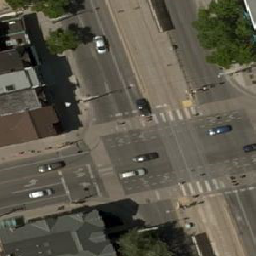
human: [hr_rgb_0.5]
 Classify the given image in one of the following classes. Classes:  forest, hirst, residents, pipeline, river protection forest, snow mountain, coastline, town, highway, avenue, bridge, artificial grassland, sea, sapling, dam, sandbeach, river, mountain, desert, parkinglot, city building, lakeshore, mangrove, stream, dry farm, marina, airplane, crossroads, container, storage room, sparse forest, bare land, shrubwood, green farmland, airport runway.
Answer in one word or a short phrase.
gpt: crossroads